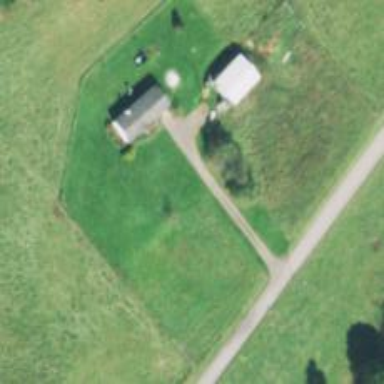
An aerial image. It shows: Driveway.